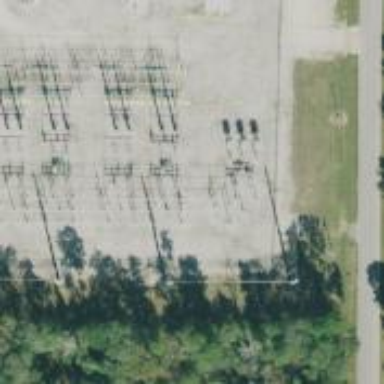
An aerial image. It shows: Switch used for power control.